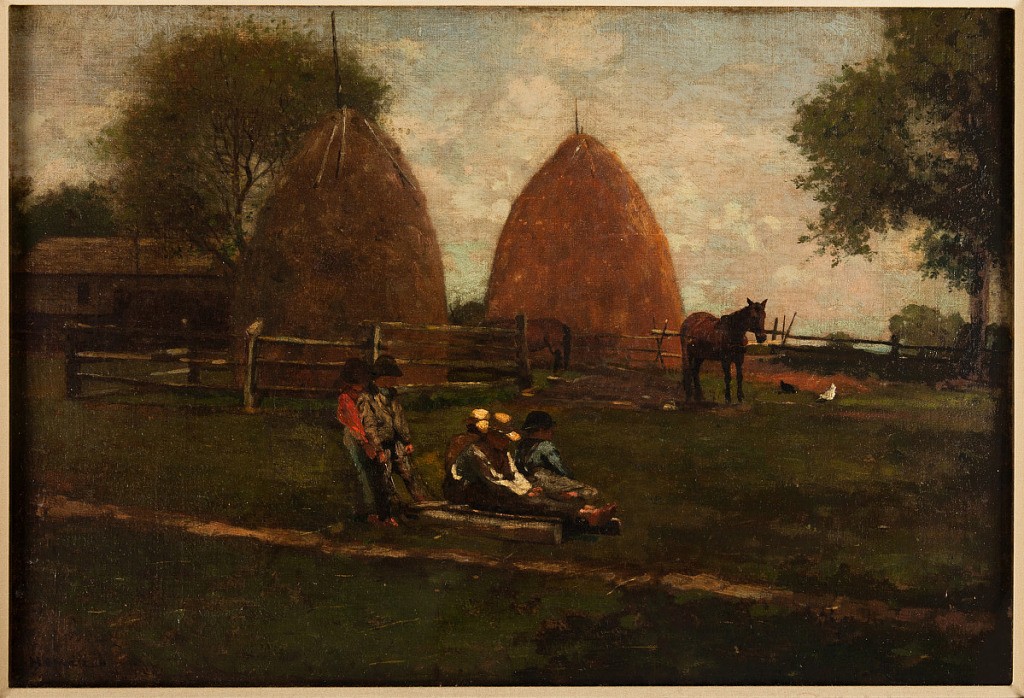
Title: Haystacks and Children
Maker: Winslow Homer, American, 1836–1910
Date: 1874
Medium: Brush and oil paint on canvas
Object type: Painting
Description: Horizontal view of two boys holding chains of a drag on which three boys are seated at center foreground.  In background, barn, trees, fencing, two haystacks, two horses and chickens.